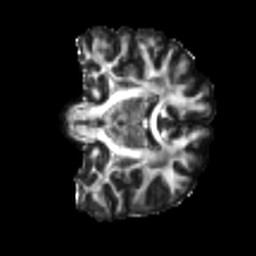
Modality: FA
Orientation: coronal
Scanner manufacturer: siemens
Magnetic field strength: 3 T
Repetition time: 4 s
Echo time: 0.0594 s